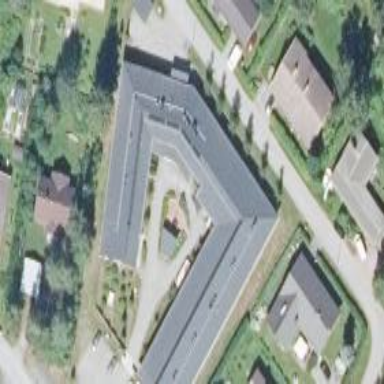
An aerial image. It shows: Nursing home building.